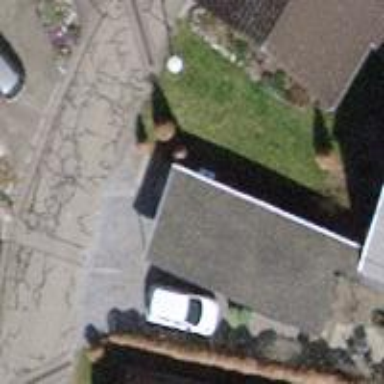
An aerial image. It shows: Carport building.